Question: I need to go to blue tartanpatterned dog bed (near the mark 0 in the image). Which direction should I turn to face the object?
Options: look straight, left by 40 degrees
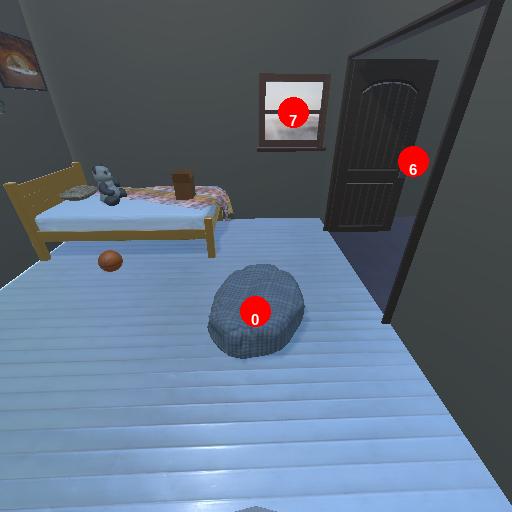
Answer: look straight